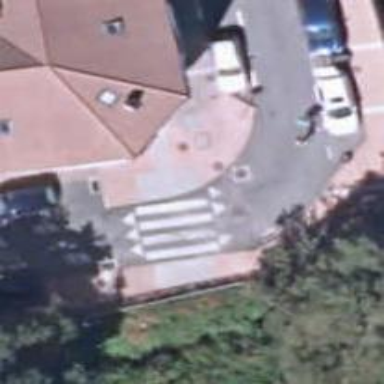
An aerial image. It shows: Marked footway crossing with traffic-calming table.